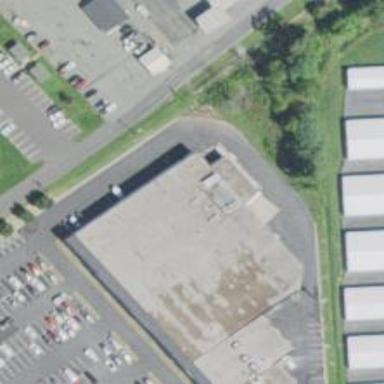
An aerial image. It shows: Retail building.